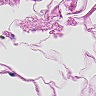
Metastatic tissue present: no